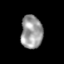
Tissue: skin
Cell type: Epithelial cells
Senescence score: 0.8064
Nuclear area (px): 699
Mean DAPI intensity: 155.565